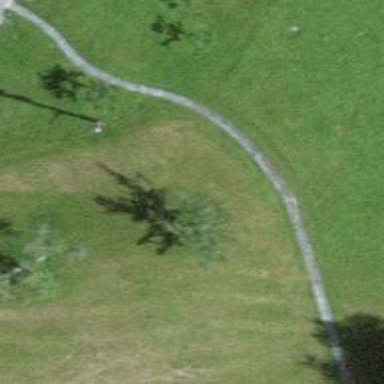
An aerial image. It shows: Grass path.